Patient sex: M
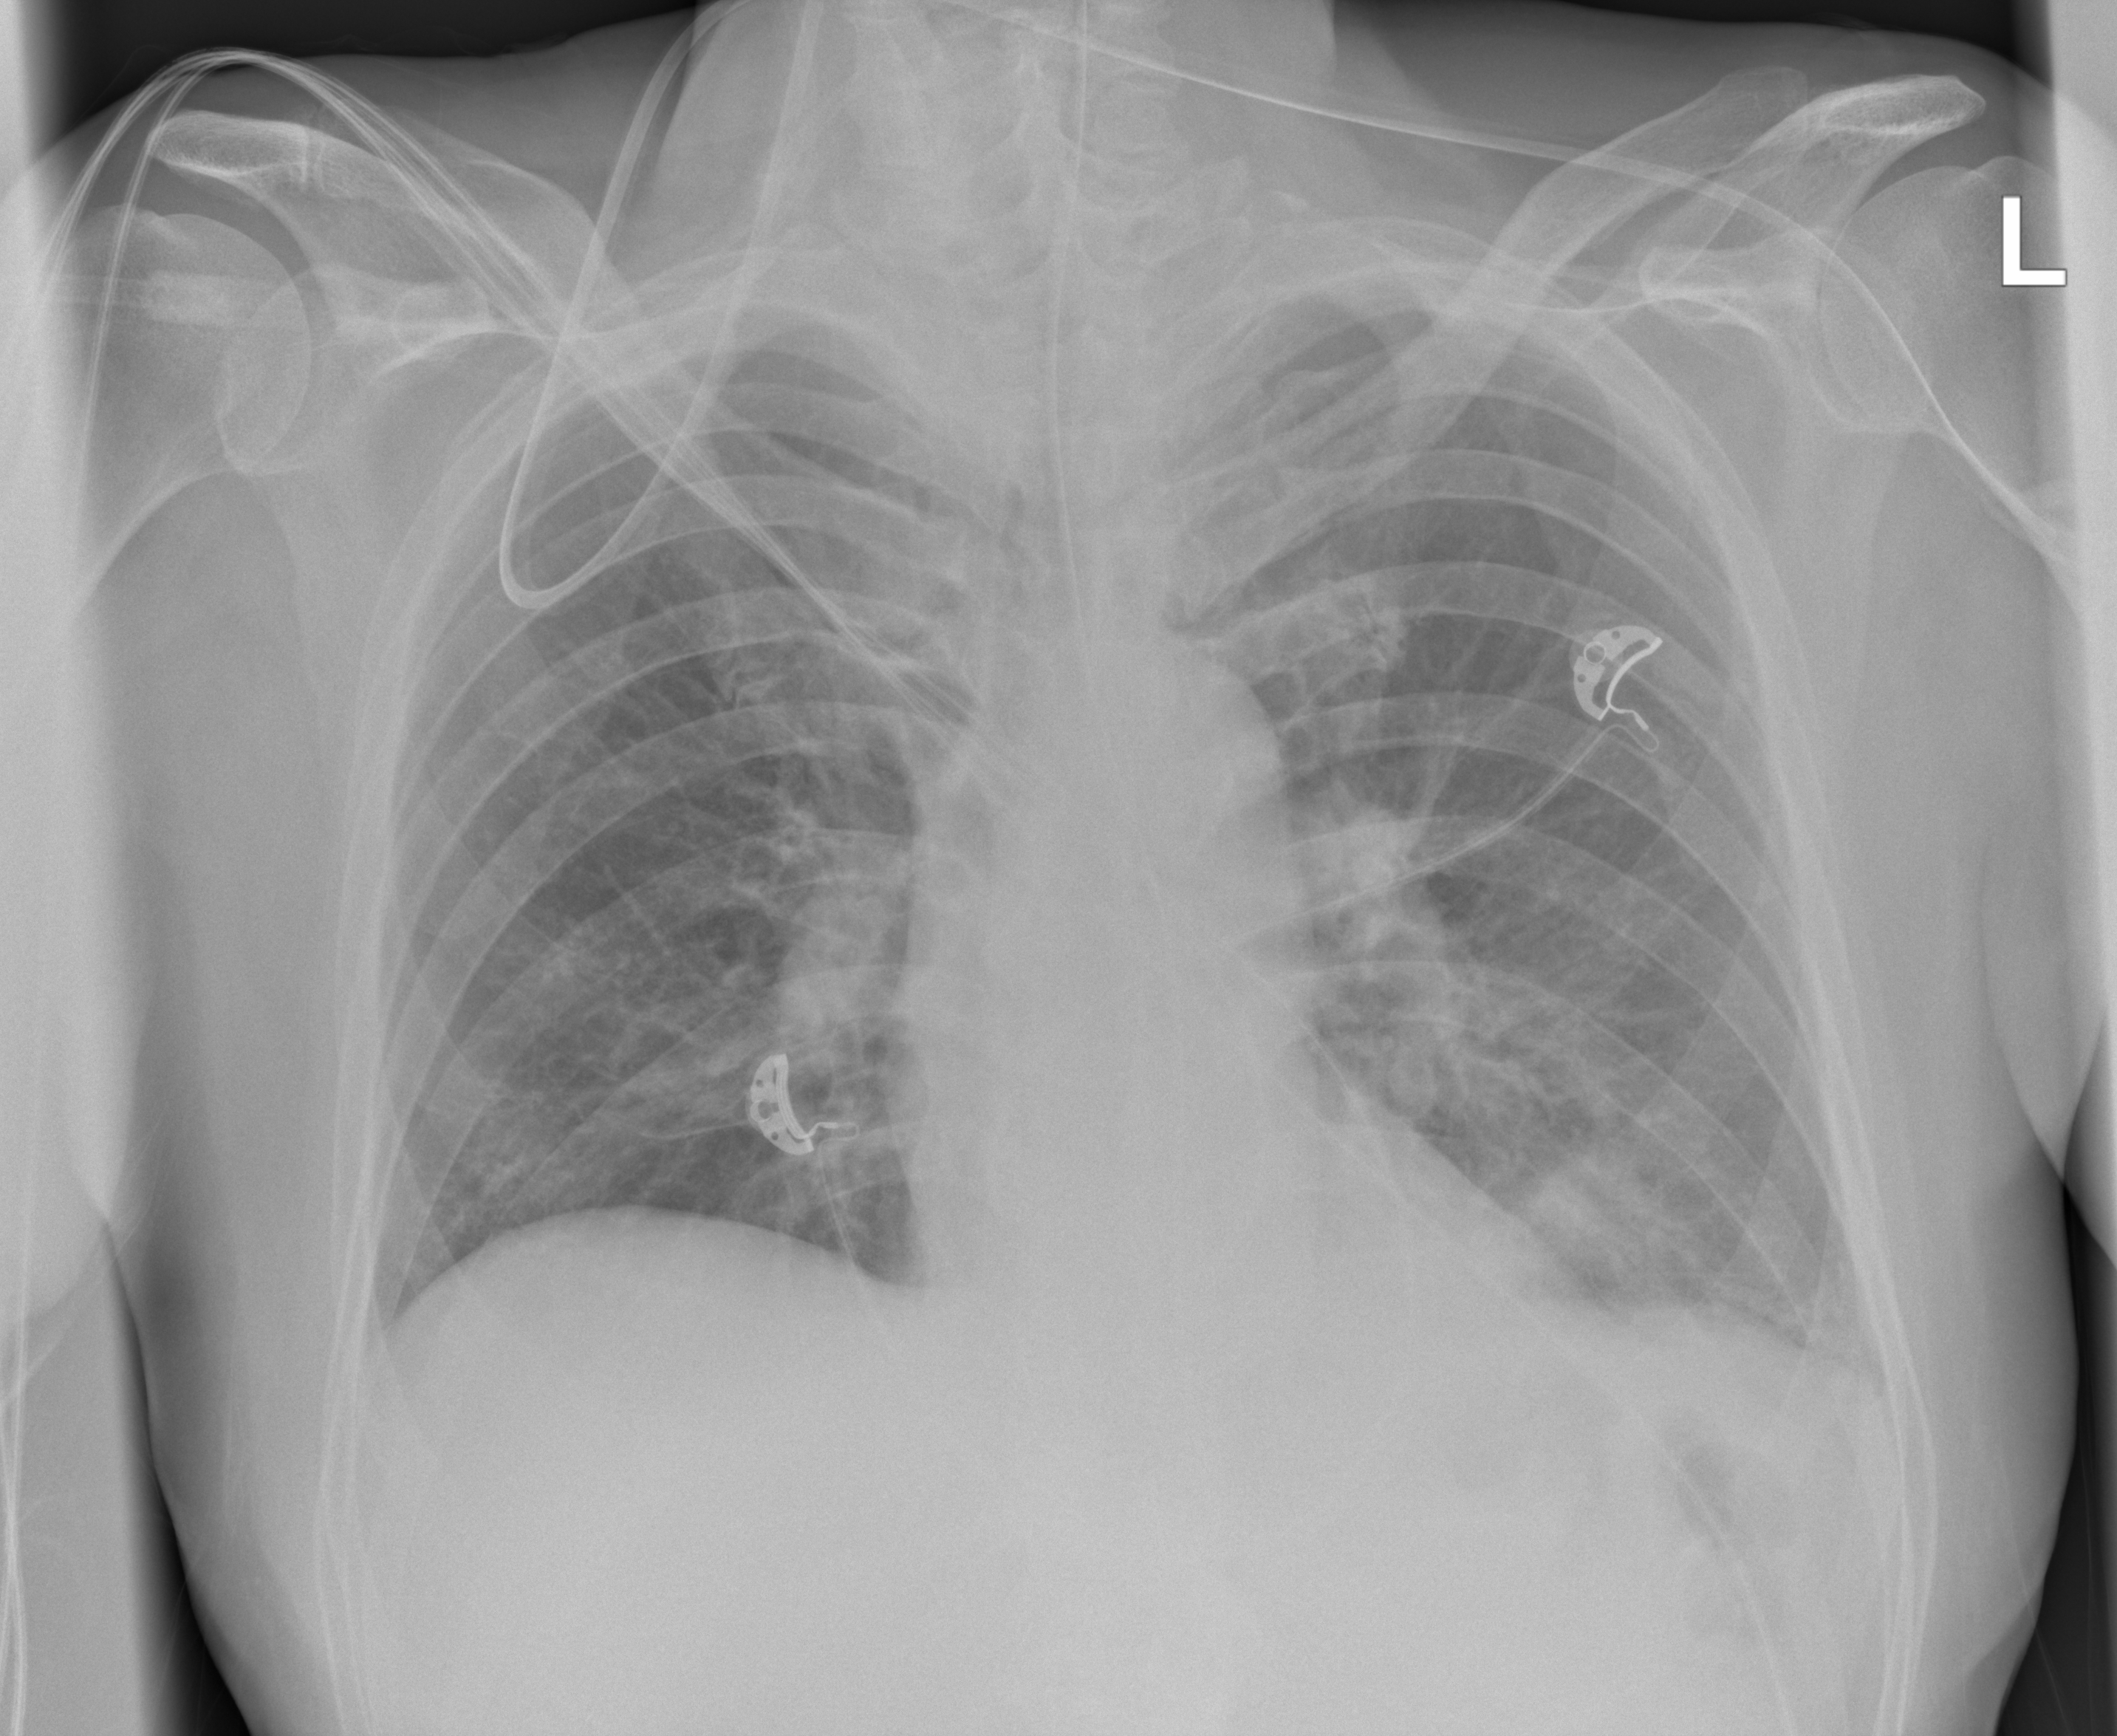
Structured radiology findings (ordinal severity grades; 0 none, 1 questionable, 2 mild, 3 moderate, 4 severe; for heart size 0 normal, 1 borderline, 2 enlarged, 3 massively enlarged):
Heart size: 0
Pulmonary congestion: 0
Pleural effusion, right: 0
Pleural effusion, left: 1
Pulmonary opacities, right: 0
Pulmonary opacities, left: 2
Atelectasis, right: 0
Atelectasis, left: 2